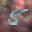
Label: 5